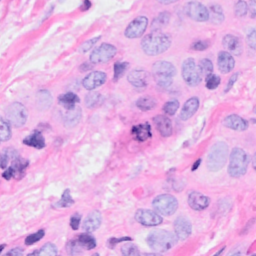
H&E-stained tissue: Breast